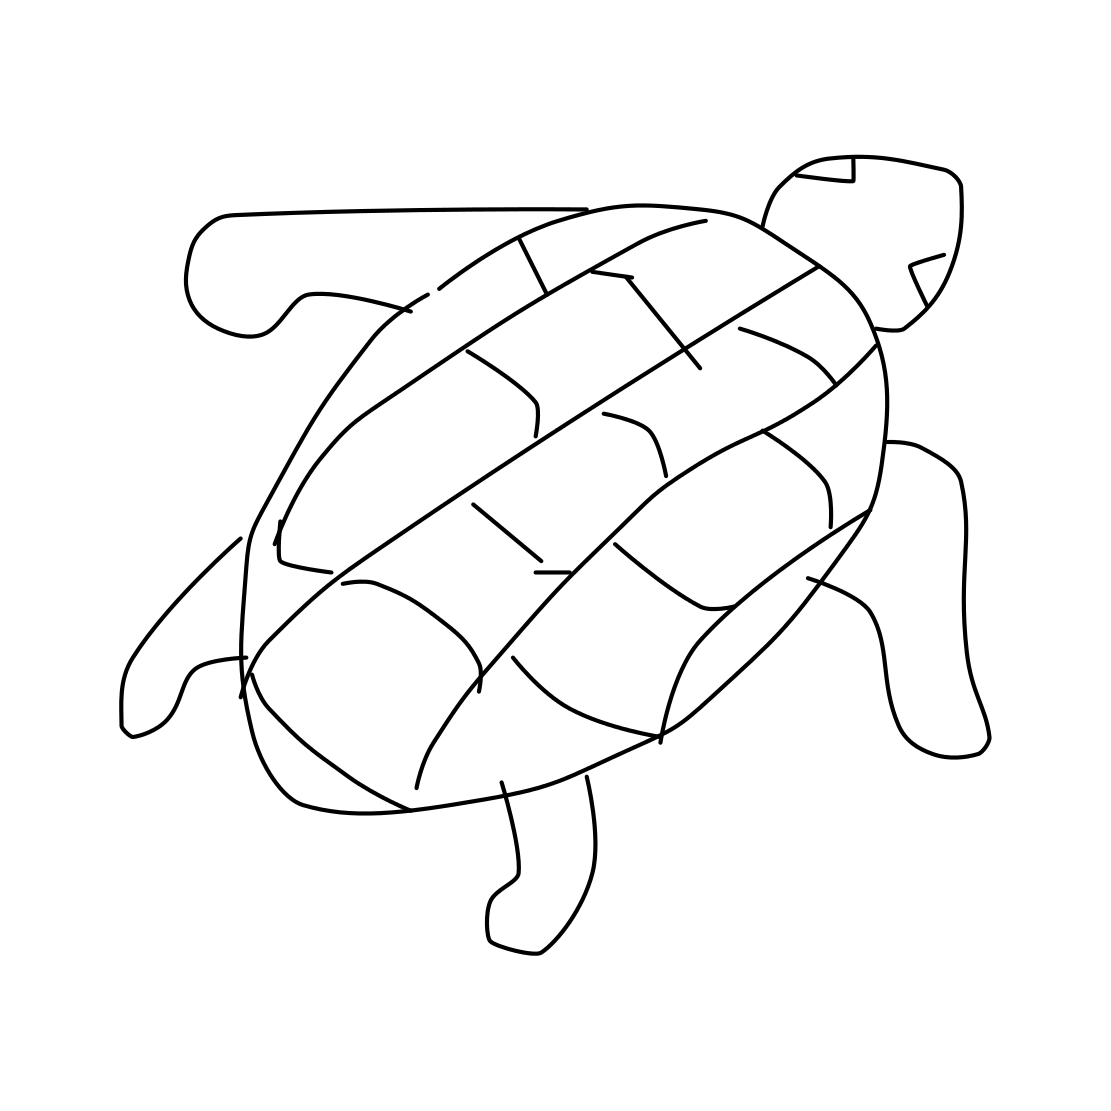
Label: sea turtle